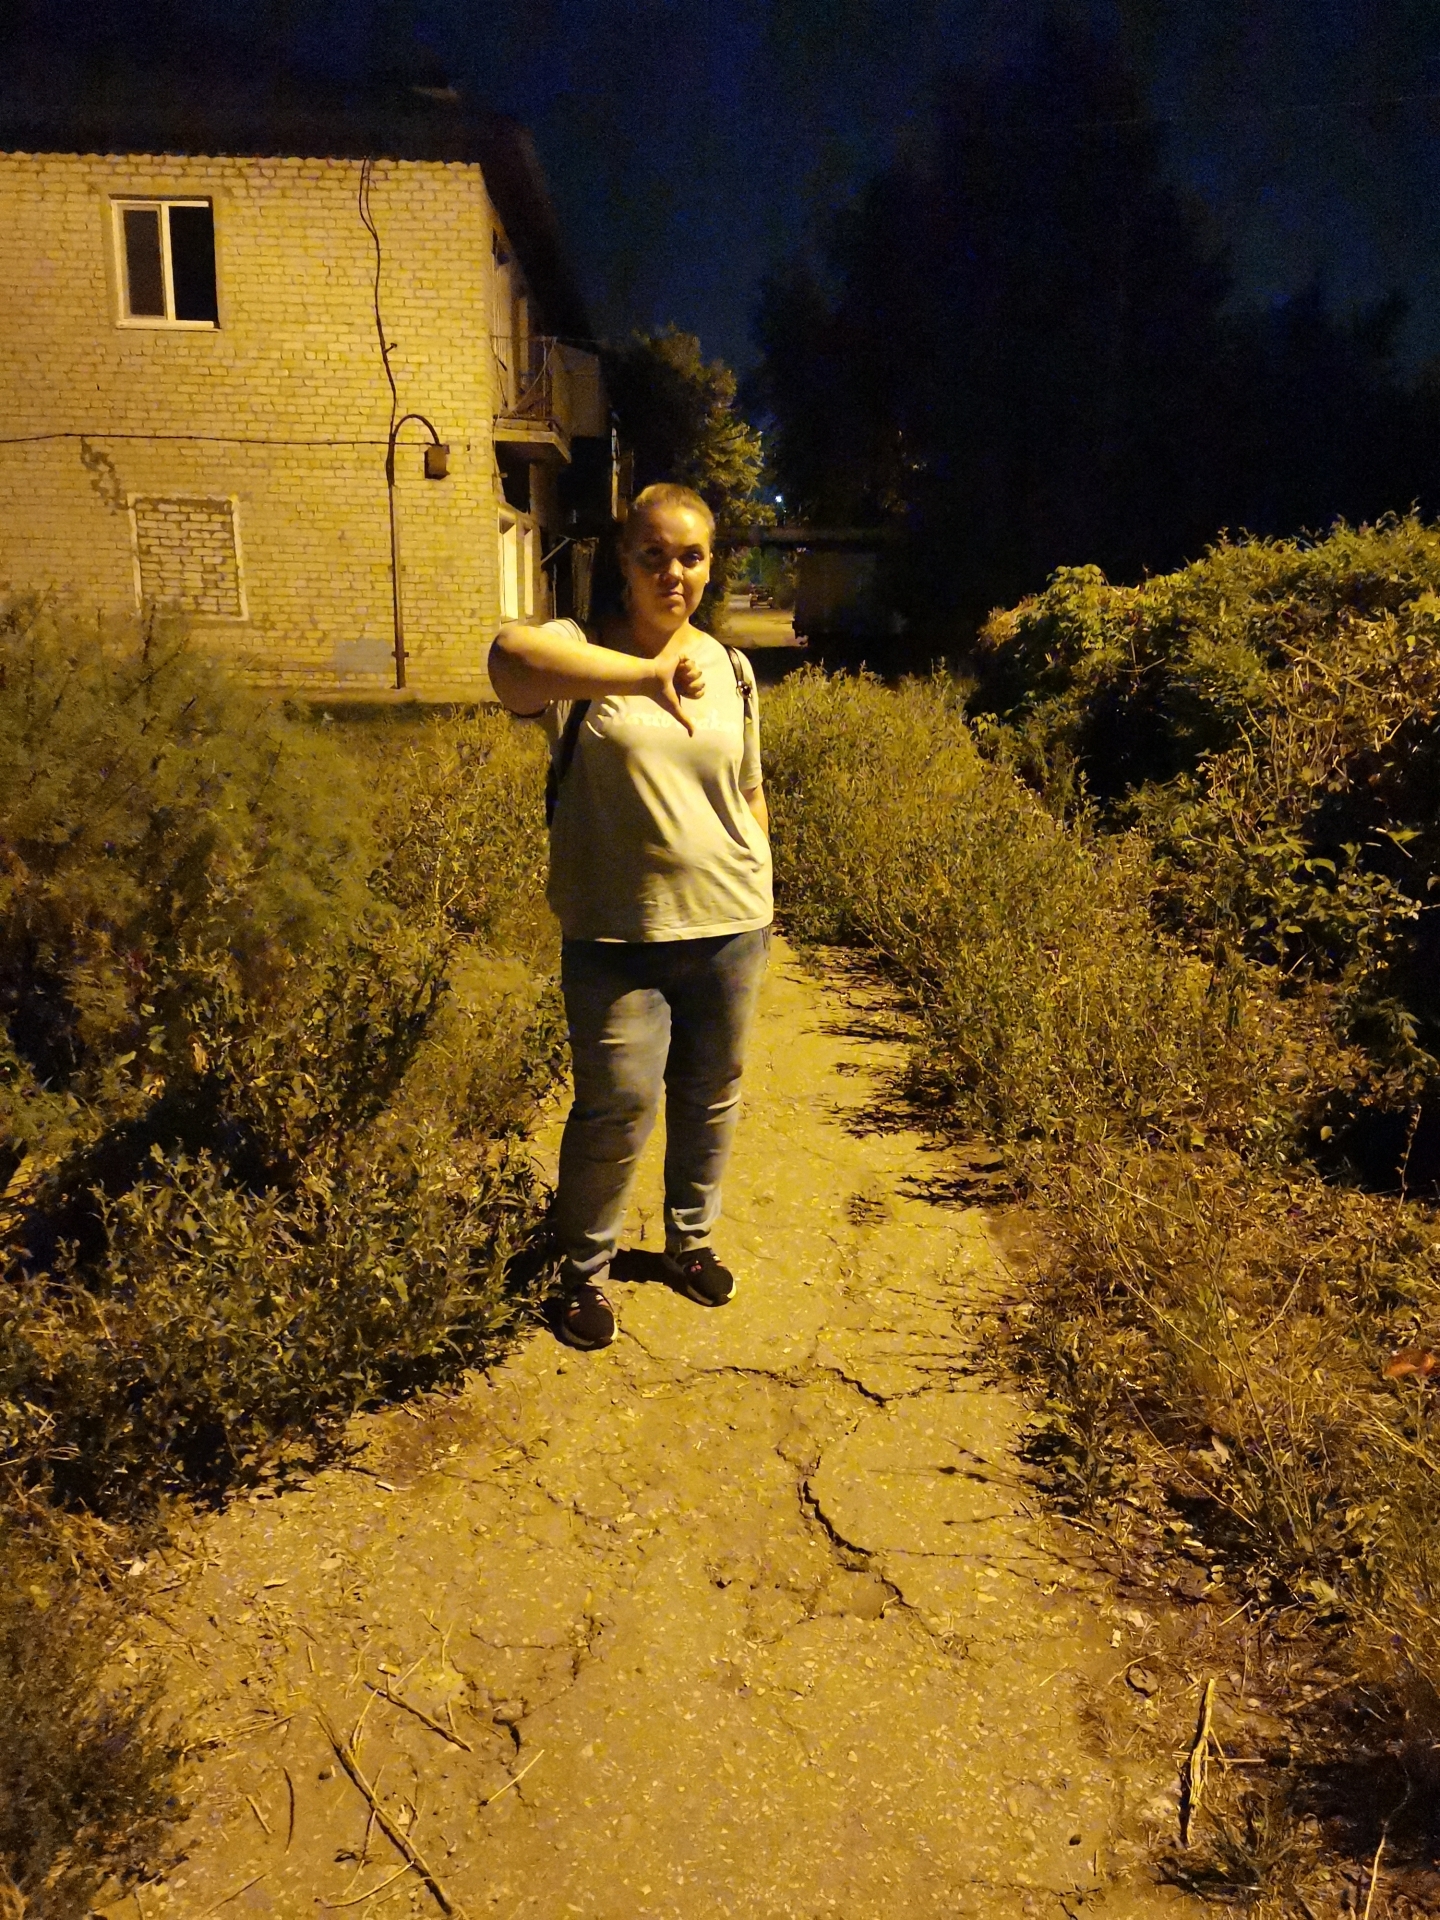
Label: noise